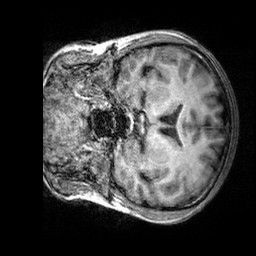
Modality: T1w
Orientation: coronal
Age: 28
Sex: female
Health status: healthy
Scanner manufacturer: siemens
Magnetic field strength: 3 T
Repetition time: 2.3 s
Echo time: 0.00303 s